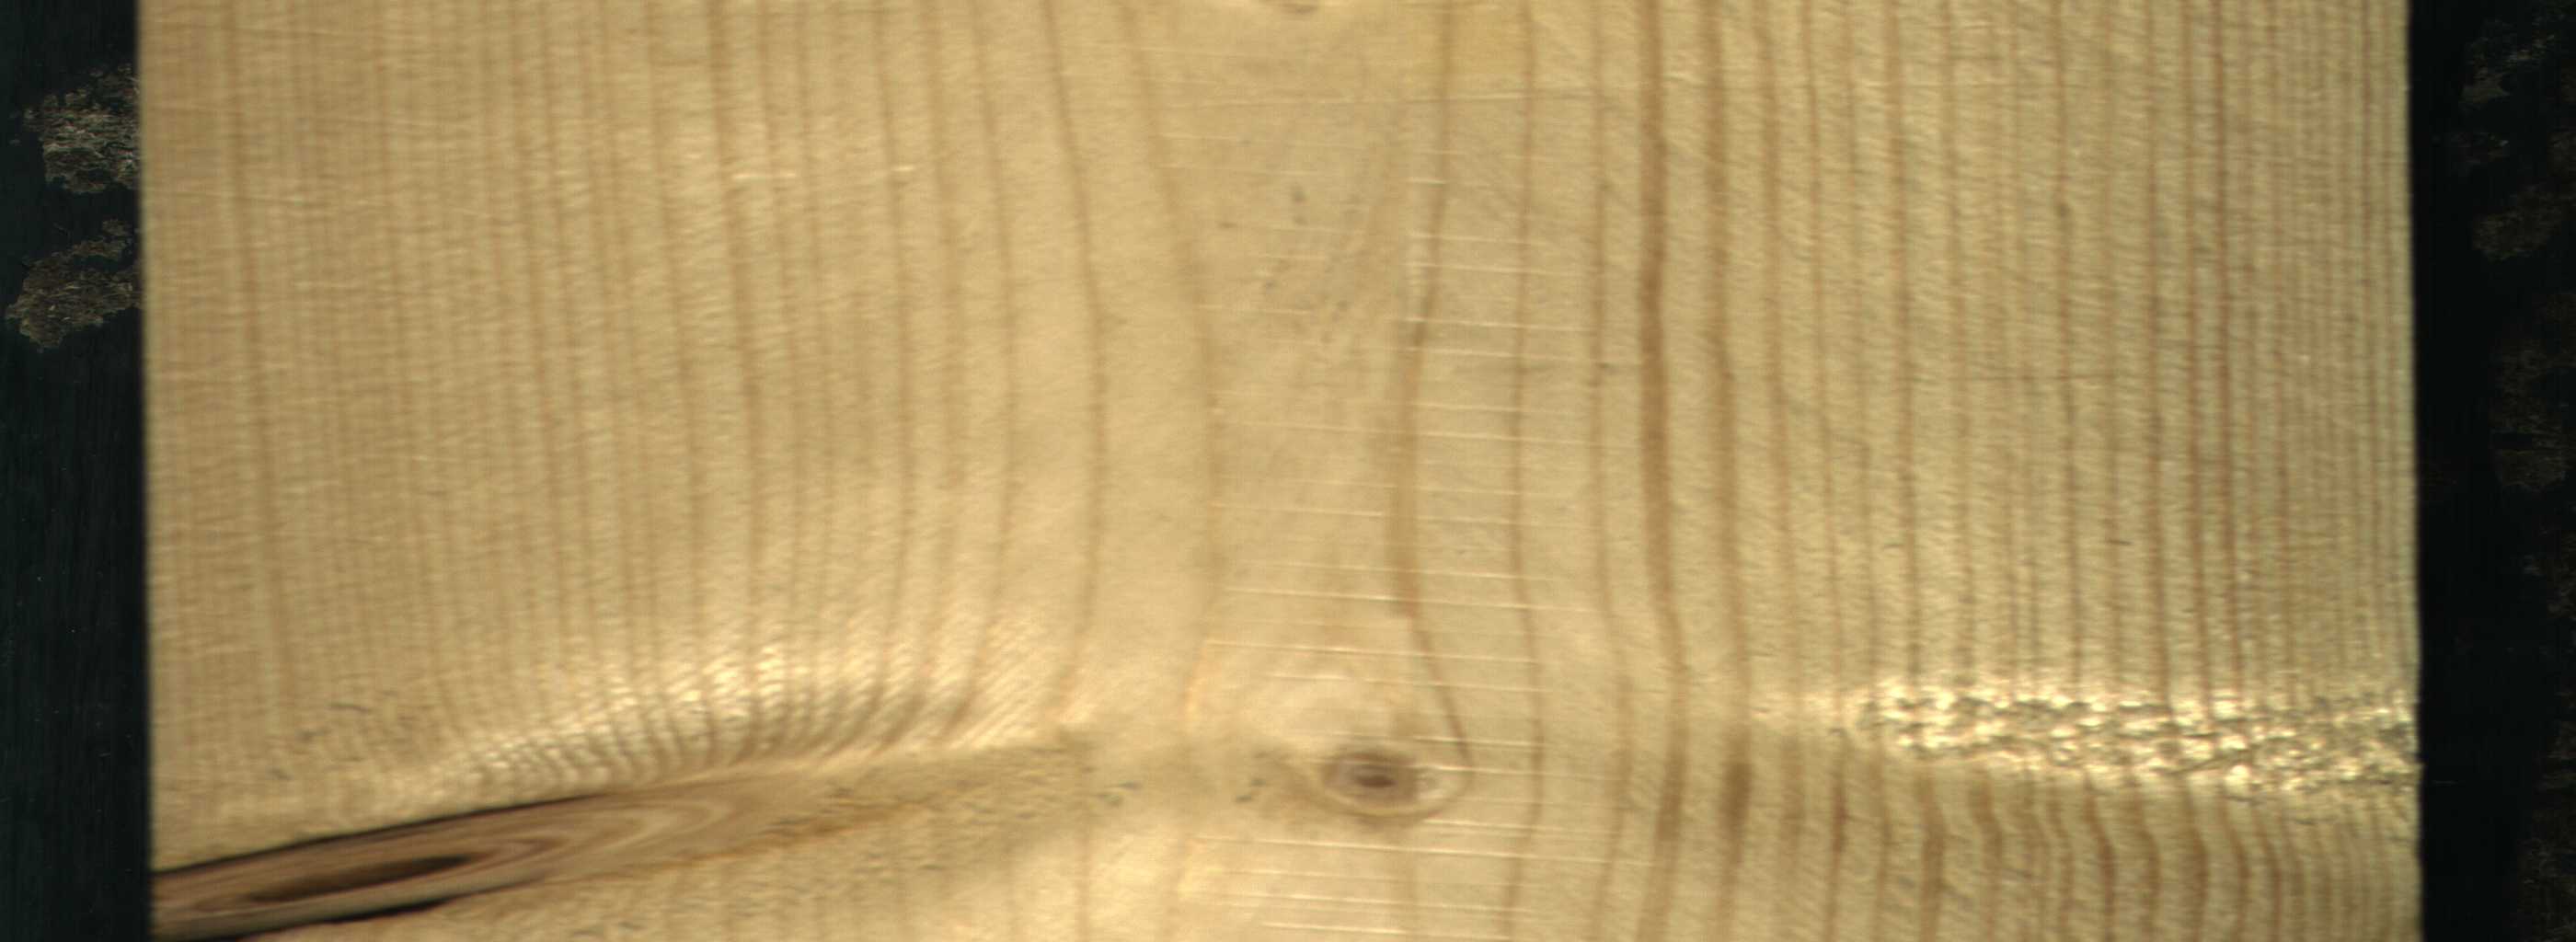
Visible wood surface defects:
Dead_Knot
Live_Knot